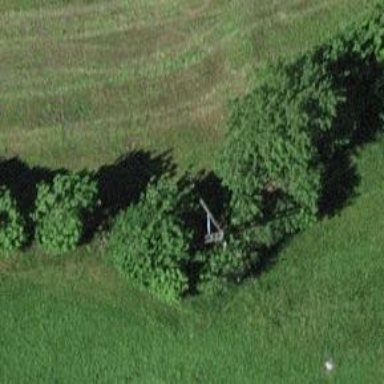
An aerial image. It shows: Hedge acting as barrier.